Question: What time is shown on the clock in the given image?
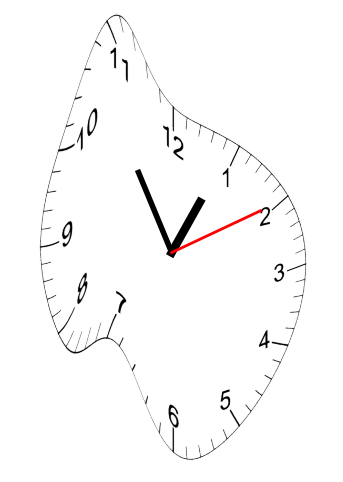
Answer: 12:54:10